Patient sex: F
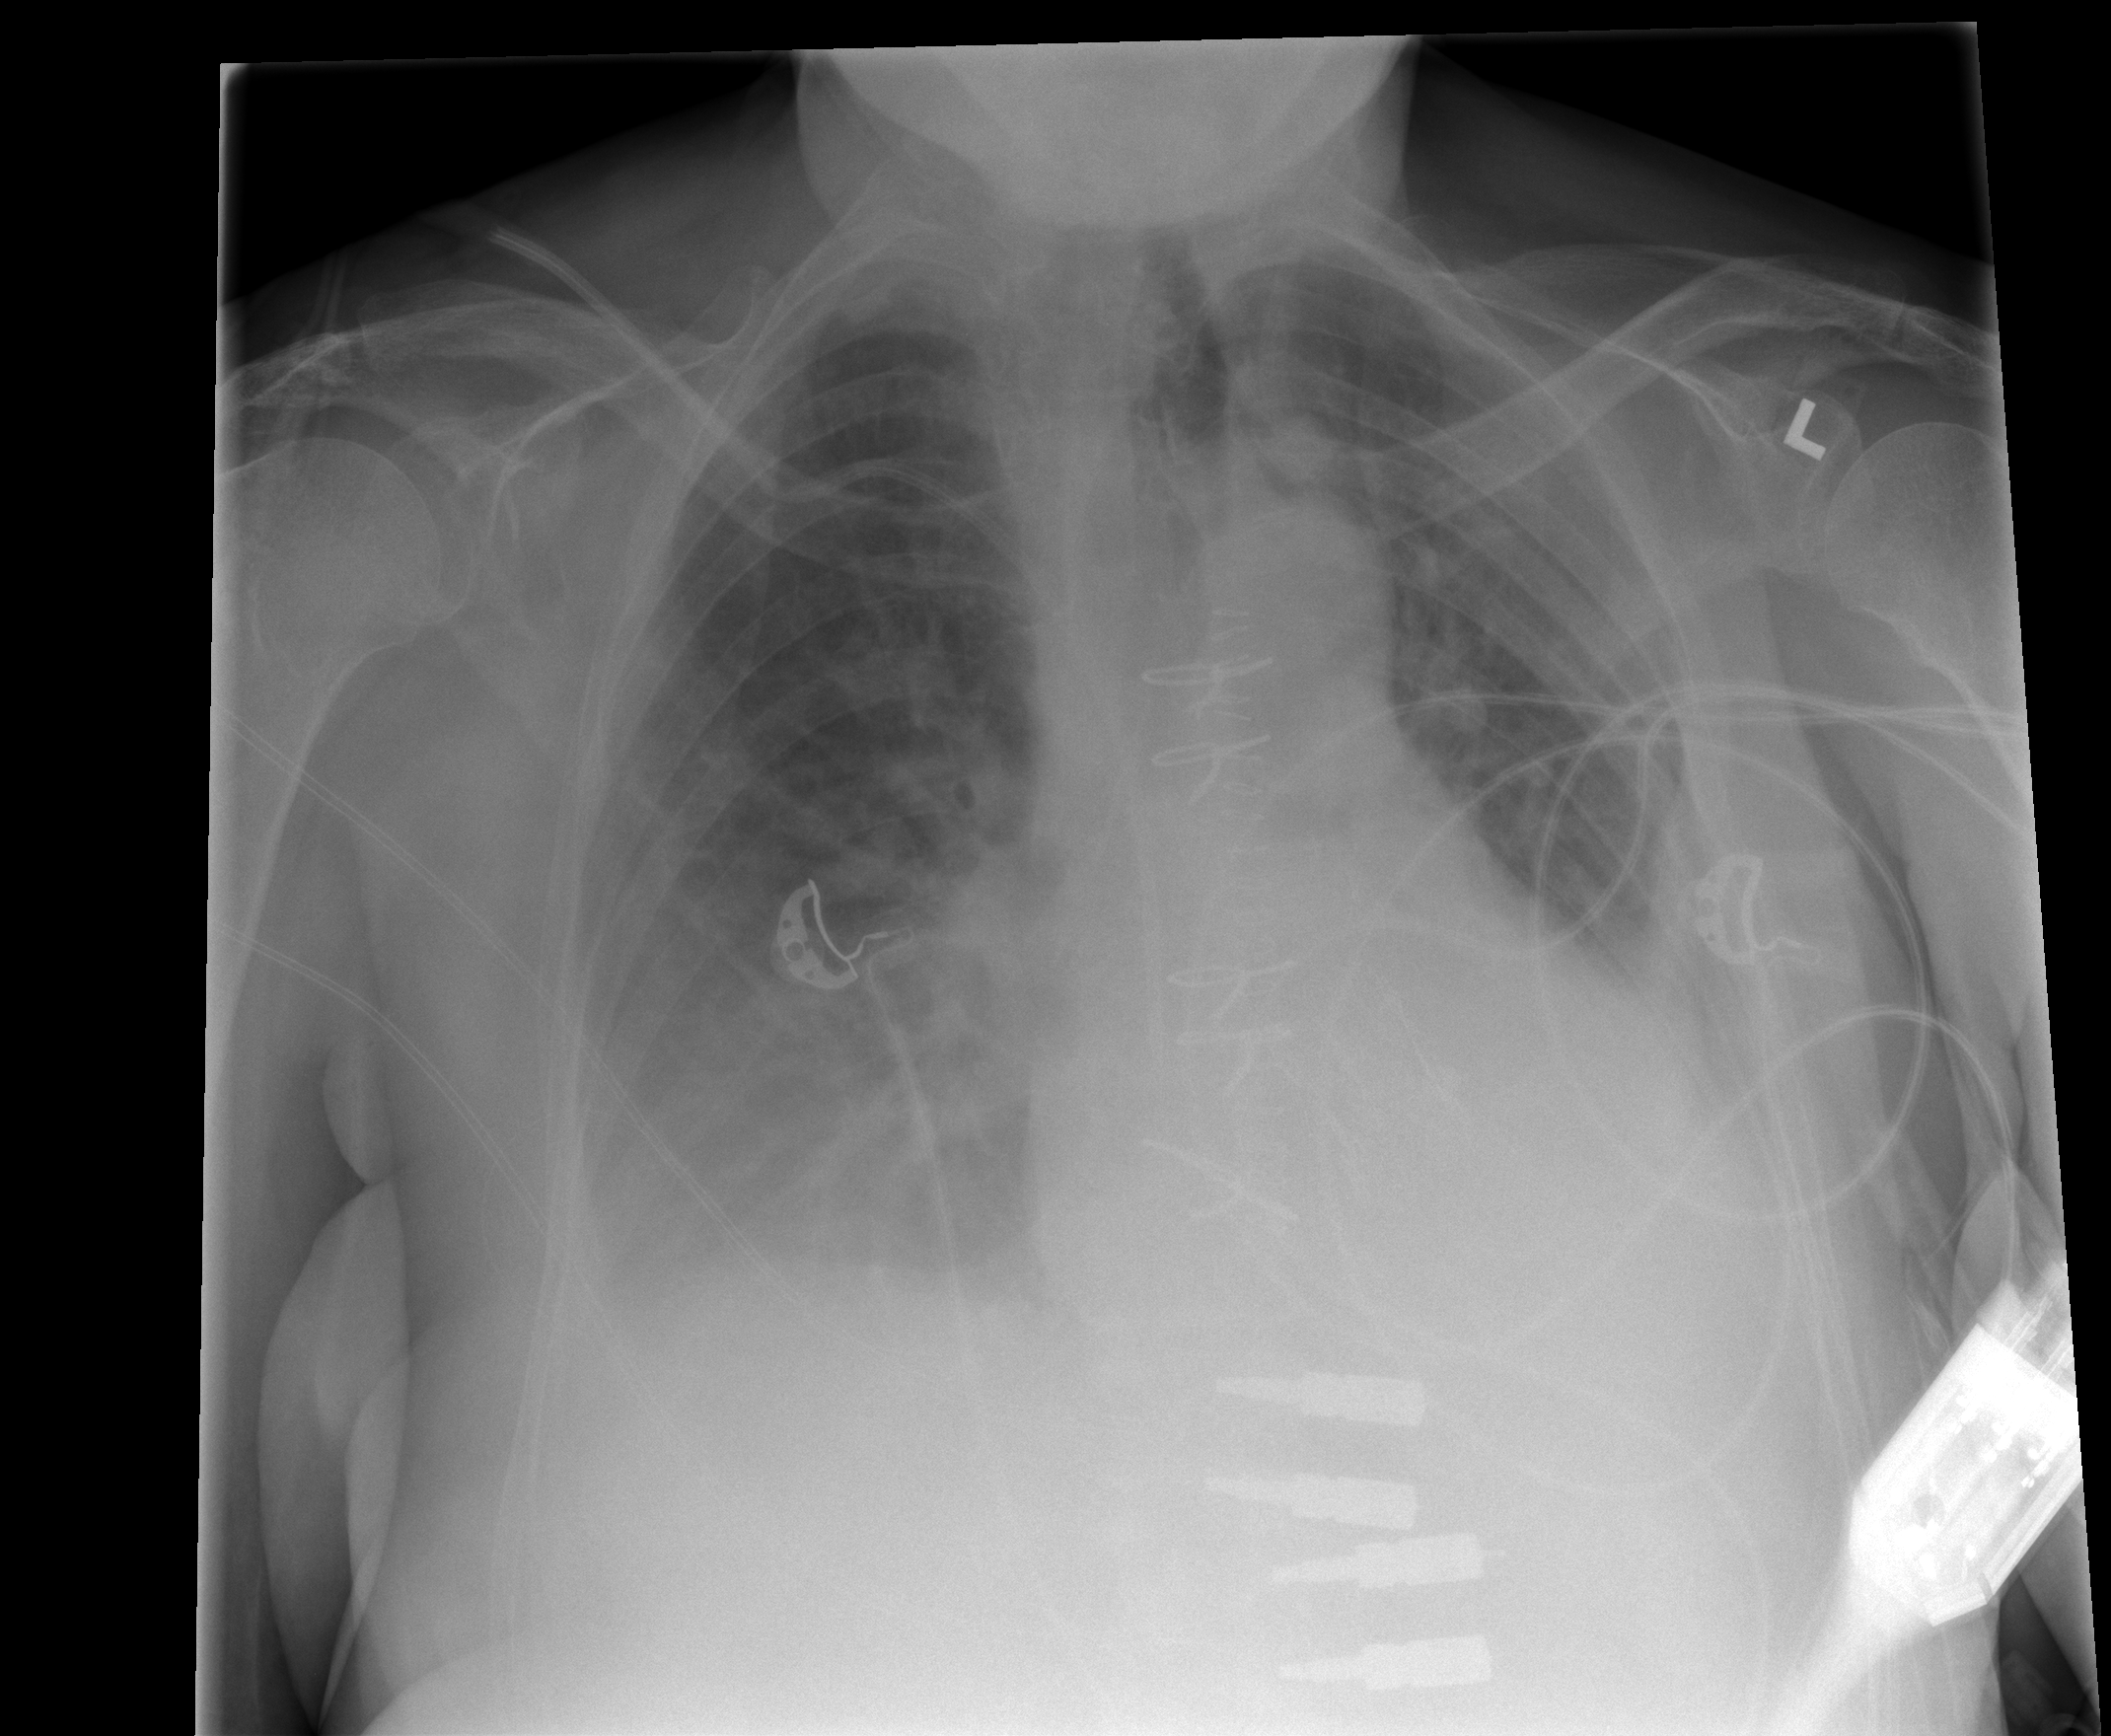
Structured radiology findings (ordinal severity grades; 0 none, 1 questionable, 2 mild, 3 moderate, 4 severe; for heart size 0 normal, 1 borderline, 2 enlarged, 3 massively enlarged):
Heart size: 0
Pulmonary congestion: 2
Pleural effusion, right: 3
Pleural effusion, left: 2
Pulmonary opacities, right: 2
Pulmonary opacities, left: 0
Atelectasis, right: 2
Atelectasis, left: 2